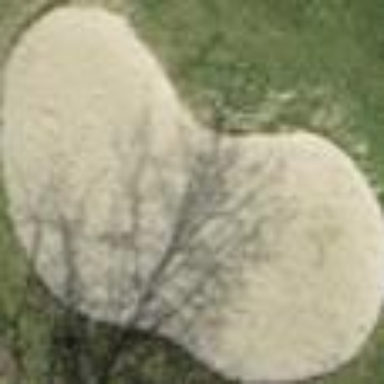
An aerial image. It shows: Golf bunker filled with natural sand.